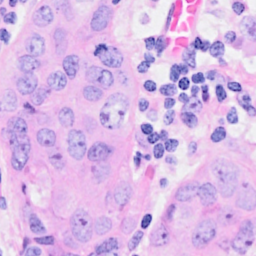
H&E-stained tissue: Breast